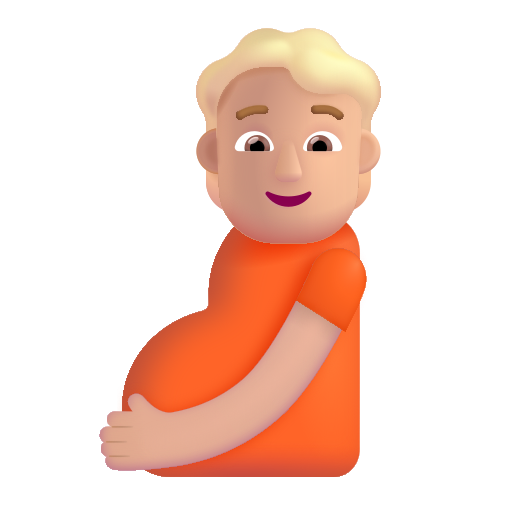
pregnant person color  light